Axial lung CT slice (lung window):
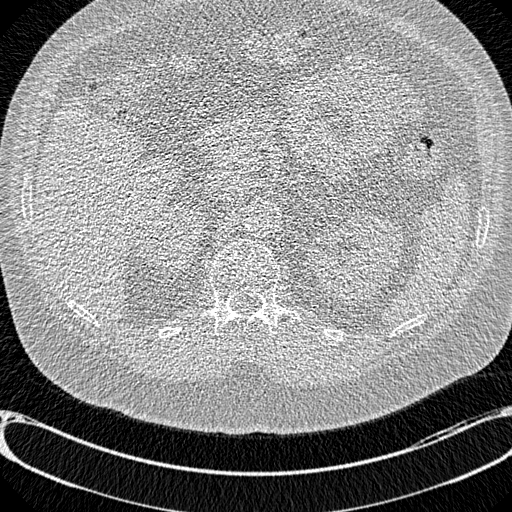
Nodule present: no